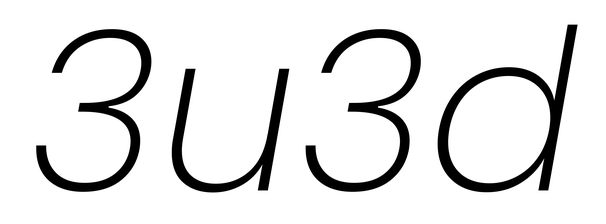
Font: Poppins-ExtraLightItalic